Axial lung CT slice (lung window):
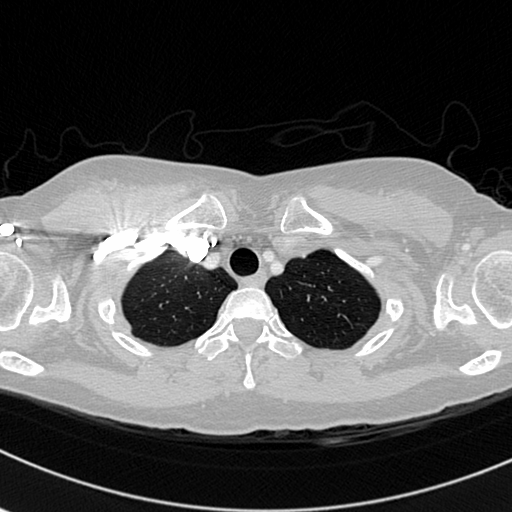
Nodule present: no